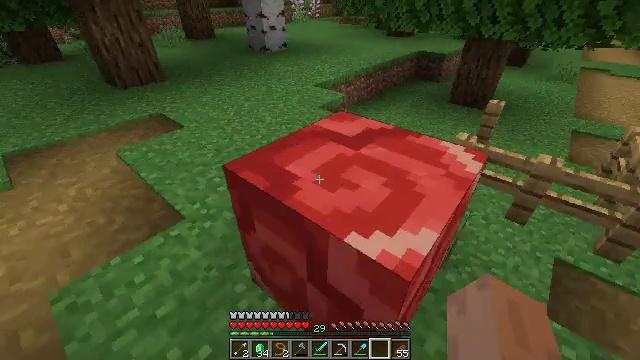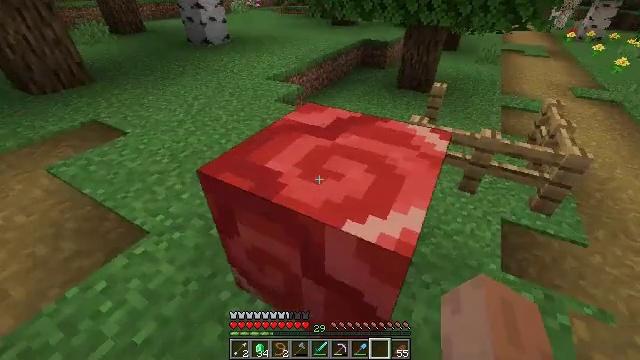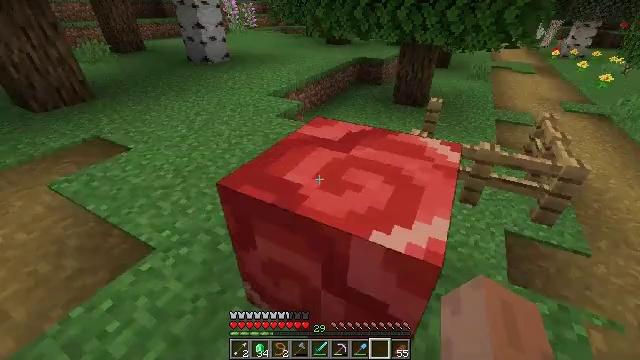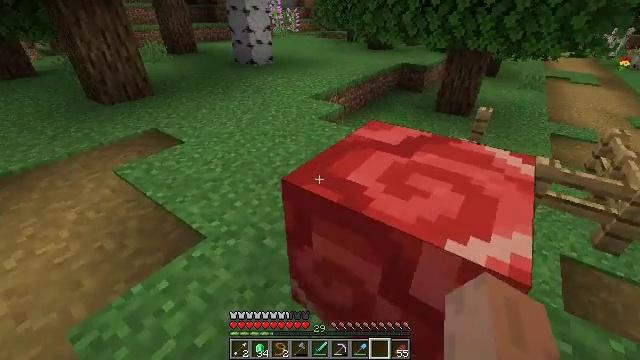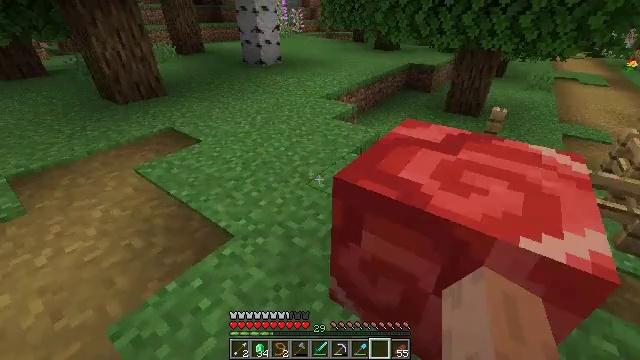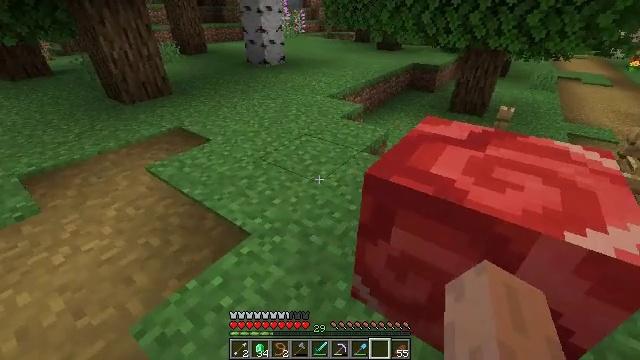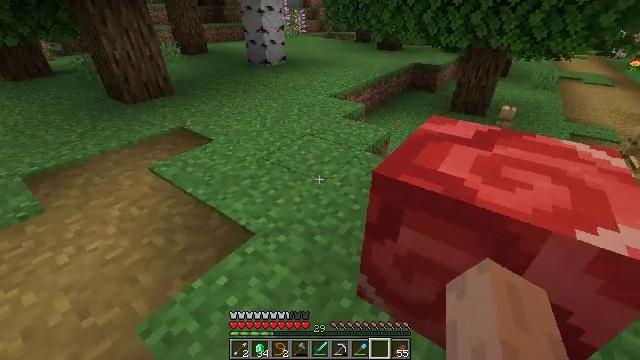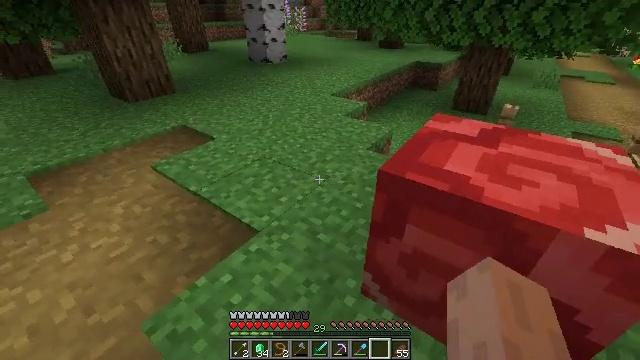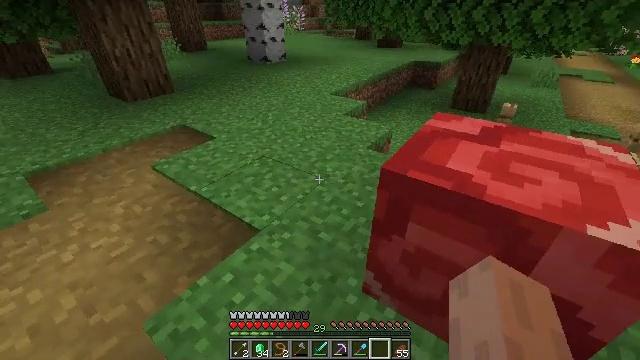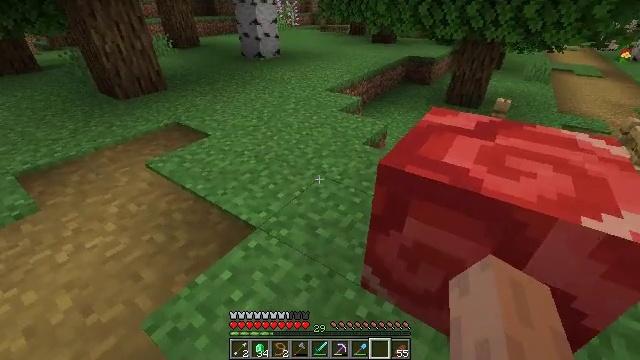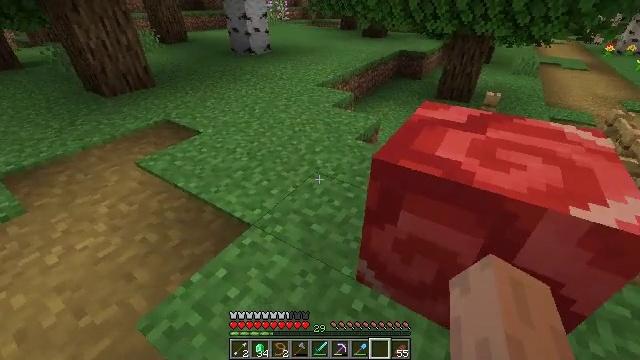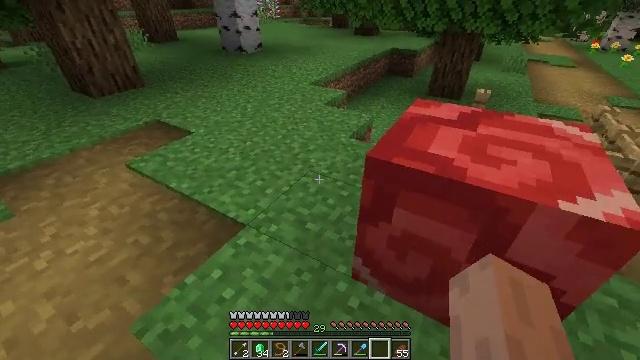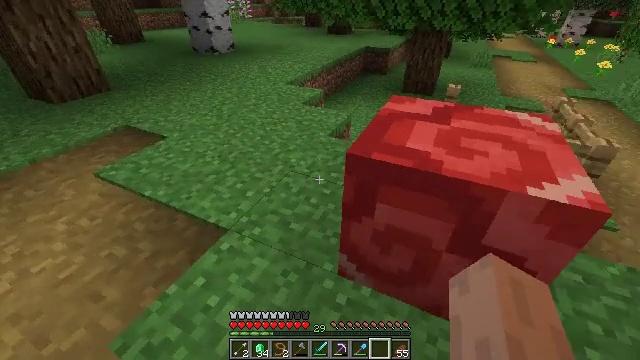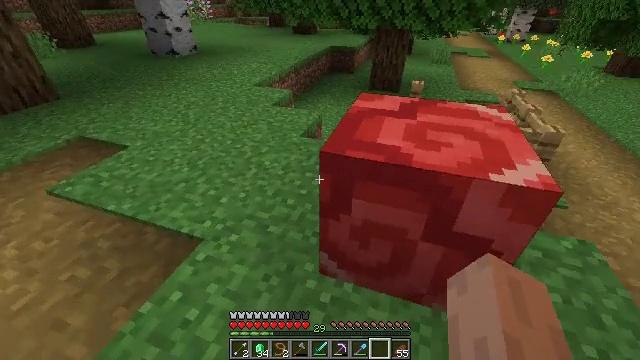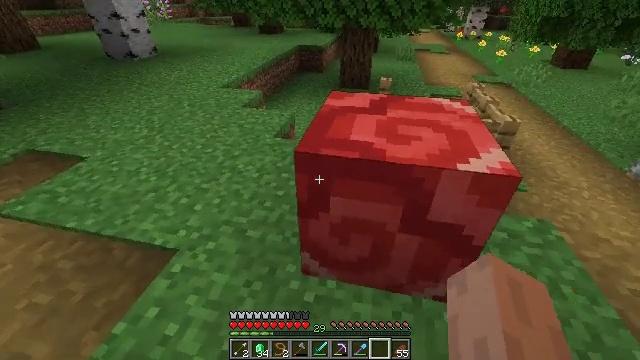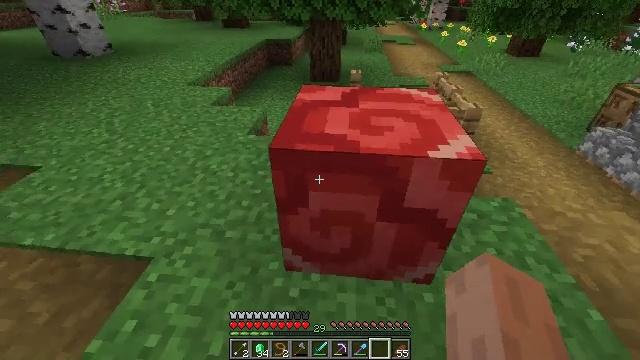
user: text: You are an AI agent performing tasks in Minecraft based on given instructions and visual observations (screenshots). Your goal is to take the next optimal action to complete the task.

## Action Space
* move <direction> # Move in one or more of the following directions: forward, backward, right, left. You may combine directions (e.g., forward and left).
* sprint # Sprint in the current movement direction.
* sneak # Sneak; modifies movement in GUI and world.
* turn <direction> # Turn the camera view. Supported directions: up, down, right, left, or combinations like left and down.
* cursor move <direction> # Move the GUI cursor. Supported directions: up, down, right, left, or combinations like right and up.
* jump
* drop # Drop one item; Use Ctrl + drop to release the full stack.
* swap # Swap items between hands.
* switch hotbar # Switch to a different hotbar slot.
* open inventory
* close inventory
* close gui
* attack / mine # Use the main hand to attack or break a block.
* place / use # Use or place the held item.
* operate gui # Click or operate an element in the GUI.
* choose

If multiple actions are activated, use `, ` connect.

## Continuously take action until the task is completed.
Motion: motion action
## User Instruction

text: Attack the red glazed terracotta to collect it.
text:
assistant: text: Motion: move left, turn right and down
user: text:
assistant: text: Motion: move left, turn right and up
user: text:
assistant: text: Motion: move left, turn left
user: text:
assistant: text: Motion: no_op
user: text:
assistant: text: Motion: no_op
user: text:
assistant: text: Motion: no_op
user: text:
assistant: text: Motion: no_op
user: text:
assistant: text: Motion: no_op
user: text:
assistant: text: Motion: turn right
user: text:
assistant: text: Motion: turn right
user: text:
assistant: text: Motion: turn right
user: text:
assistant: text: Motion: turn right
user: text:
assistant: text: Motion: turn right
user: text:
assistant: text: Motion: turn right
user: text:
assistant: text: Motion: turn right and down
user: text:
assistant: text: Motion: turn right
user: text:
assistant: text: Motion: turn right
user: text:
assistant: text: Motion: turn right
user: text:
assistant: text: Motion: turn right
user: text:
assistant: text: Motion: no_op
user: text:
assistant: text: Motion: no_op
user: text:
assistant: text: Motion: no_op
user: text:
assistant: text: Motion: turn right
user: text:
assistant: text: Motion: no_op
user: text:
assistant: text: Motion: no_op
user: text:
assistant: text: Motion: no_op
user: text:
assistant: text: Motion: no_op
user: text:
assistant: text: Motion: no_op
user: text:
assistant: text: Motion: no_op
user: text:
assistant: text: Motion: no_op